Interaction volume radius: 5 \u00c5
Interaction volume height: 25 \u00c5
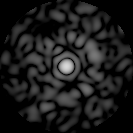
Disorder parameter: 0.8833